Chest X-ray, AP view. Patient: 20 years old, sex M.
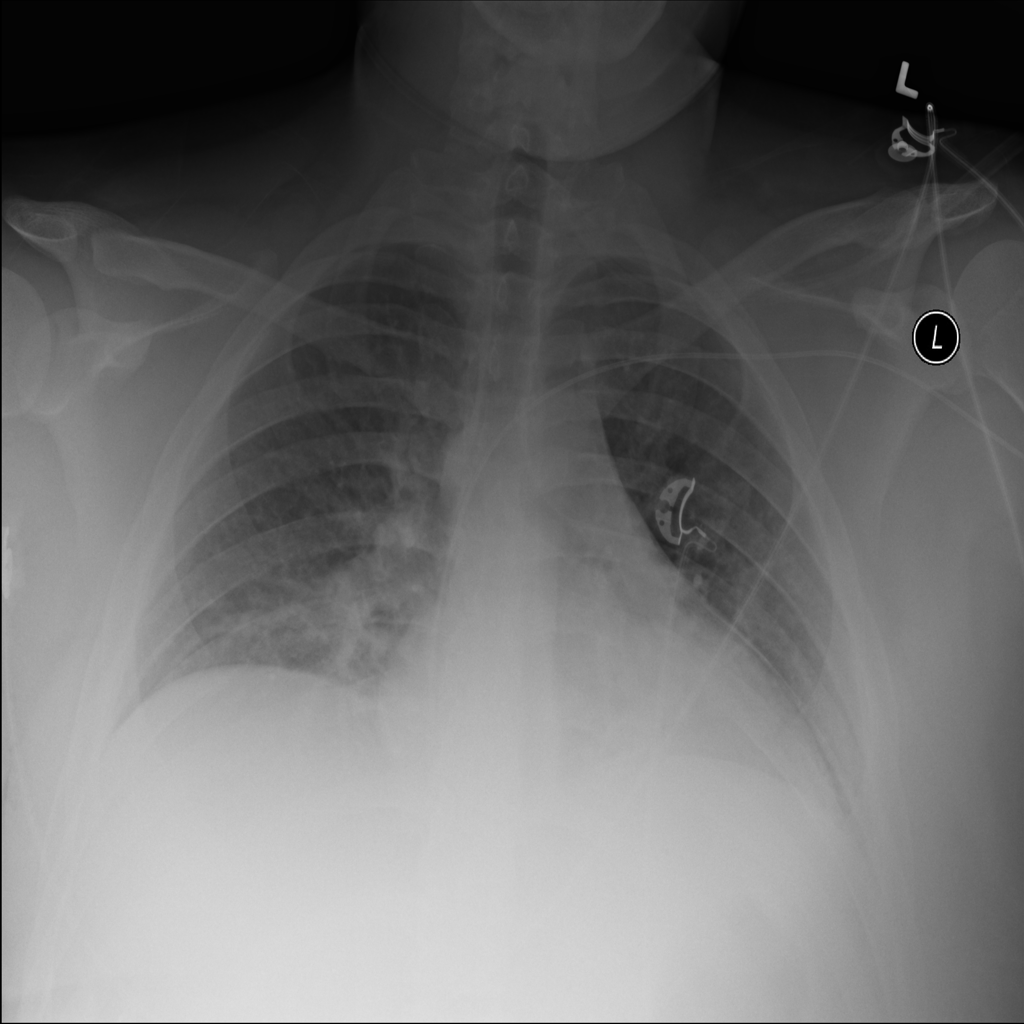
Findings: No Finding